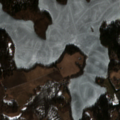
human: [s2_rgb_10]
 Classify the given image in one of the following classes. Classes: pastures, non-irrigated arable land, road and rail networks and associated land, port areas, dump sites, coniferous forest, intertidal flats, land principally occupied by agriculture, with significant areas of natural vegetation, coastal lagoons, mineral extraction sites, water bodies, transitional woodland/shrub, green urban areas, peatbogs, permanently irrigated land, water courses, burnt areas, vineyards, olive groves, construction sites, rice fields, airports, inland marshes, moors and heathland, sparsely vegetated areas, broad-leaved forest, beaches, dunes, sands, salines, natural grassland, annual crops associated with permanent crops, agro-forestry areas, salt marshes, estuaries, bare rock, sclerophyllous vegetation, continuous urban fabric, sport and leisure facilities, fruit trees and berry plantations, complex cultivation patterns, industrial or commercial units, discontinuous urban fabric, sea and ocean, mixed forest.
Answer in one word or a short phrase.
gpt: land principally occupied by agriculture, with significant areas of natural vegetation, broad-leaved forest, mixed forest, water bodies